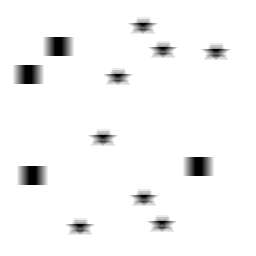
Squares: 4
Triangles: 0
Stars: 8
Total shapes: 12